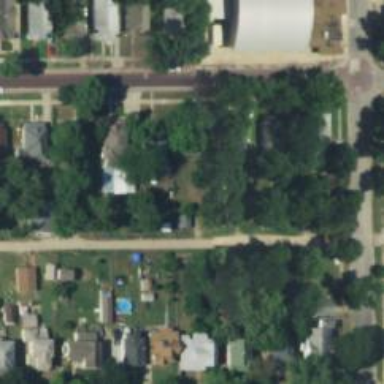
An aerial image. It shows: Alley classified as service road.